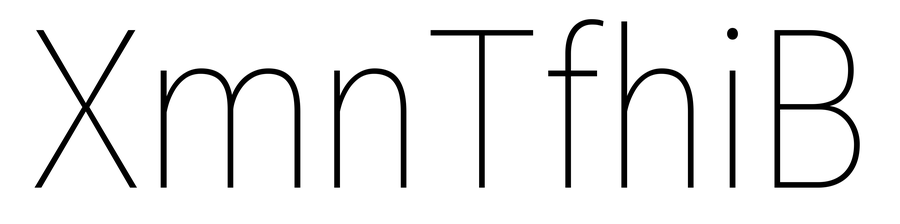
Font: Roboto_Condensed_Thin